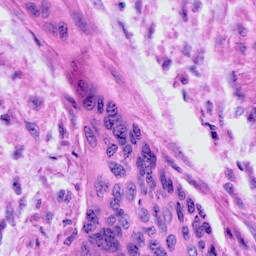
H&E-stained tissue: Cervix